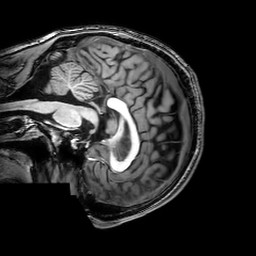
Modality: T1w
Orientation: sagittal
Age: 24
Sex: male
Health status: healthy
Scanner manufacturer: philips
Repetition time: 0.008176 s
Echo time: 0.00374 s